Question: How can you 'Select' two columns and have each column test for it's own condition and not the other's ?
Let's say I have a select that 'Count' every records in a table. In one column I want every records from this week, and in the second one I want all record since the beginning of the year.
I have two conditions but they each apply to a specific column :
'''
WHERE date BETWEEN @Monday AND @SUNDAY /* Weekly */
WHERE date >= @JanuaryFirst /* Annual */
'''
But can't just put it like this because I will only get this week's record in both columns. I thought I could use an 'IF'condition but I don't think I can simply say "If you are column A test for this, if not test for the second one".

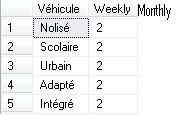
Answer: Use INNER SELECTS, like this:
'''
select vehicule,
(select count(*) from tablename t1 where t1.vehicule = t.vehicule and date BETWEEN @Monday AND @SUNDAY) as 'Weekly',
(select count(*) from tablename t1 where t1.vehicule = t.vehicule and date >= @JanuaryFirst) as 'Annual'
from tablename t
'''